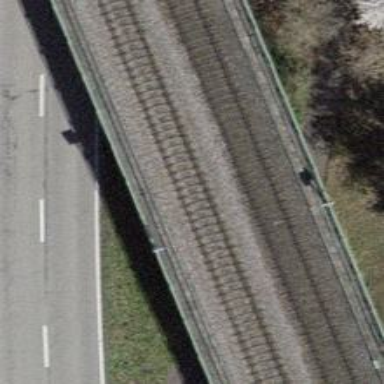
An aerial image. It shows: There is bridge over railway with one track.